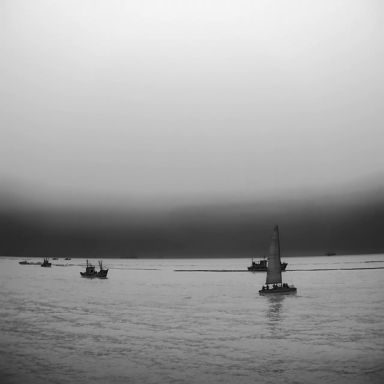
There are seven objects shown in the infrared image, including a canoe, five bulk_carriers, and a sailboat.